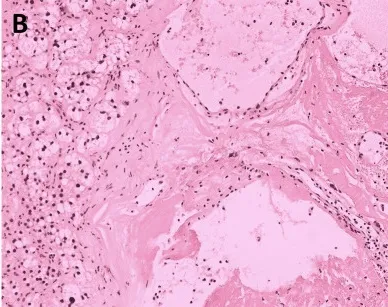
High magnification. Showing a multi-cystic lesion of the left adrenal (hematoxylin and eosin staining, x100 and x200), the entire picture is consistent with benign lymphangioma.
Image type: pathology (h&e)